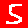
Digit: 5